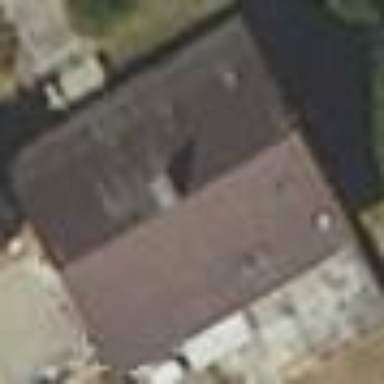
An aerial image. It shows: Half-hipped roof along house building.